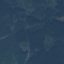
Land use / land cover: Forest